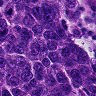
Metastatic tissue present: yes